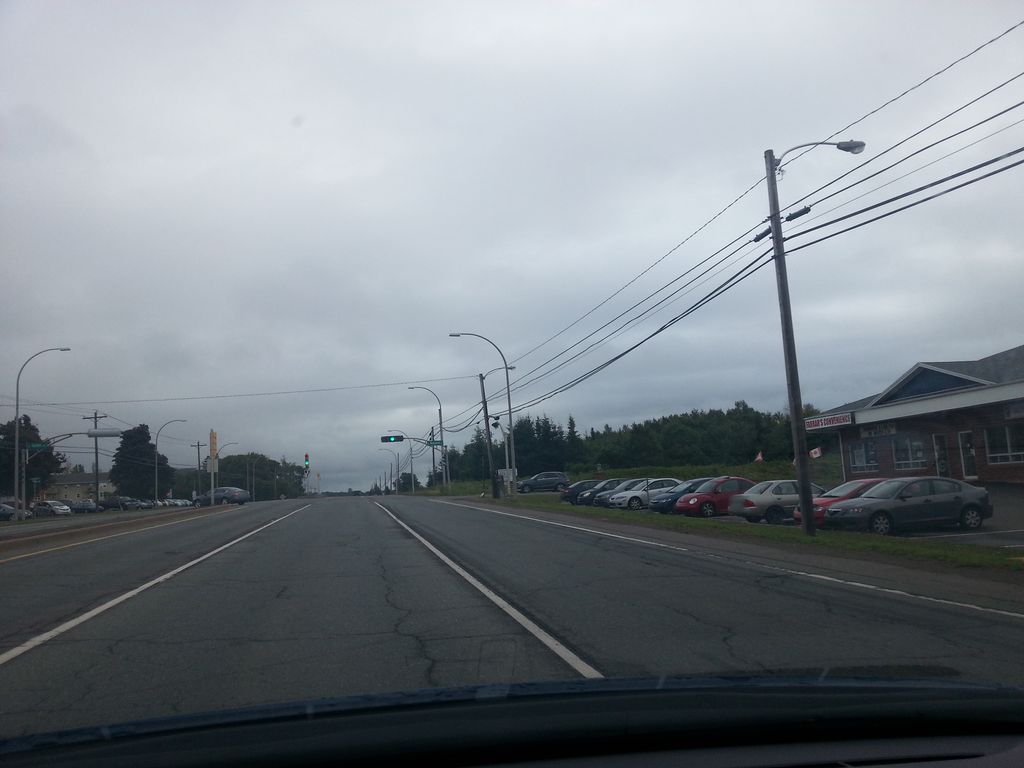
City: charlottetown